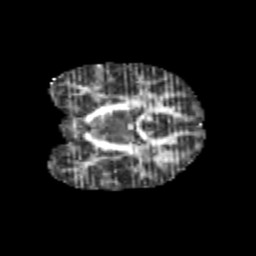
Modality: FA
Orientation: coronal
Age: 13
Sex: female
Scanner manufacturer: siemens
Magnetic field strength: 3 T
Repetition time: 3.8 s
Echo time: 0.07 s